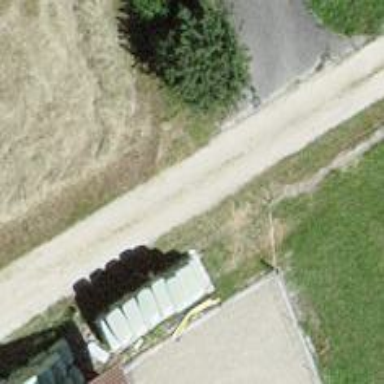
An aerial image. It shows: Paved residential road.